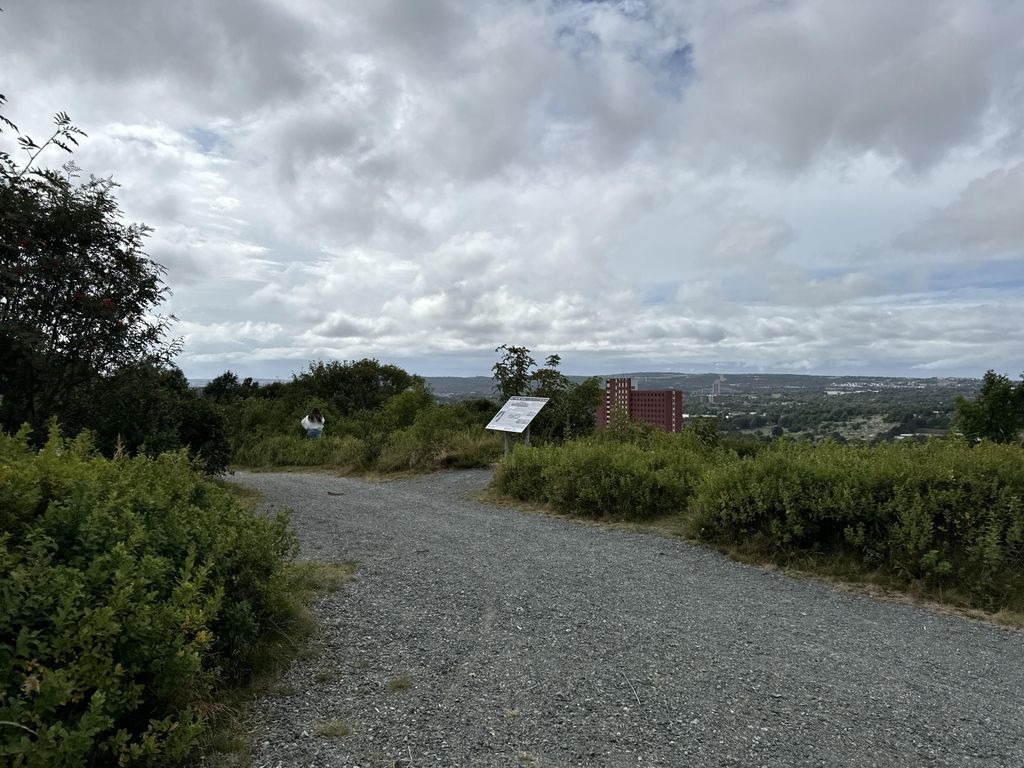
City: st_johns